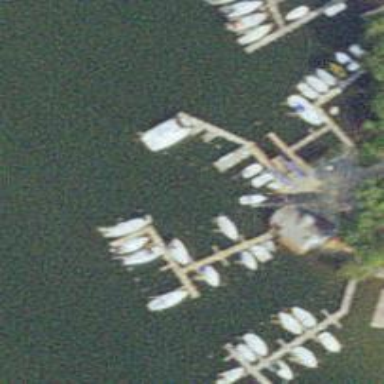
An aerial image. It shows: Man-made pier.